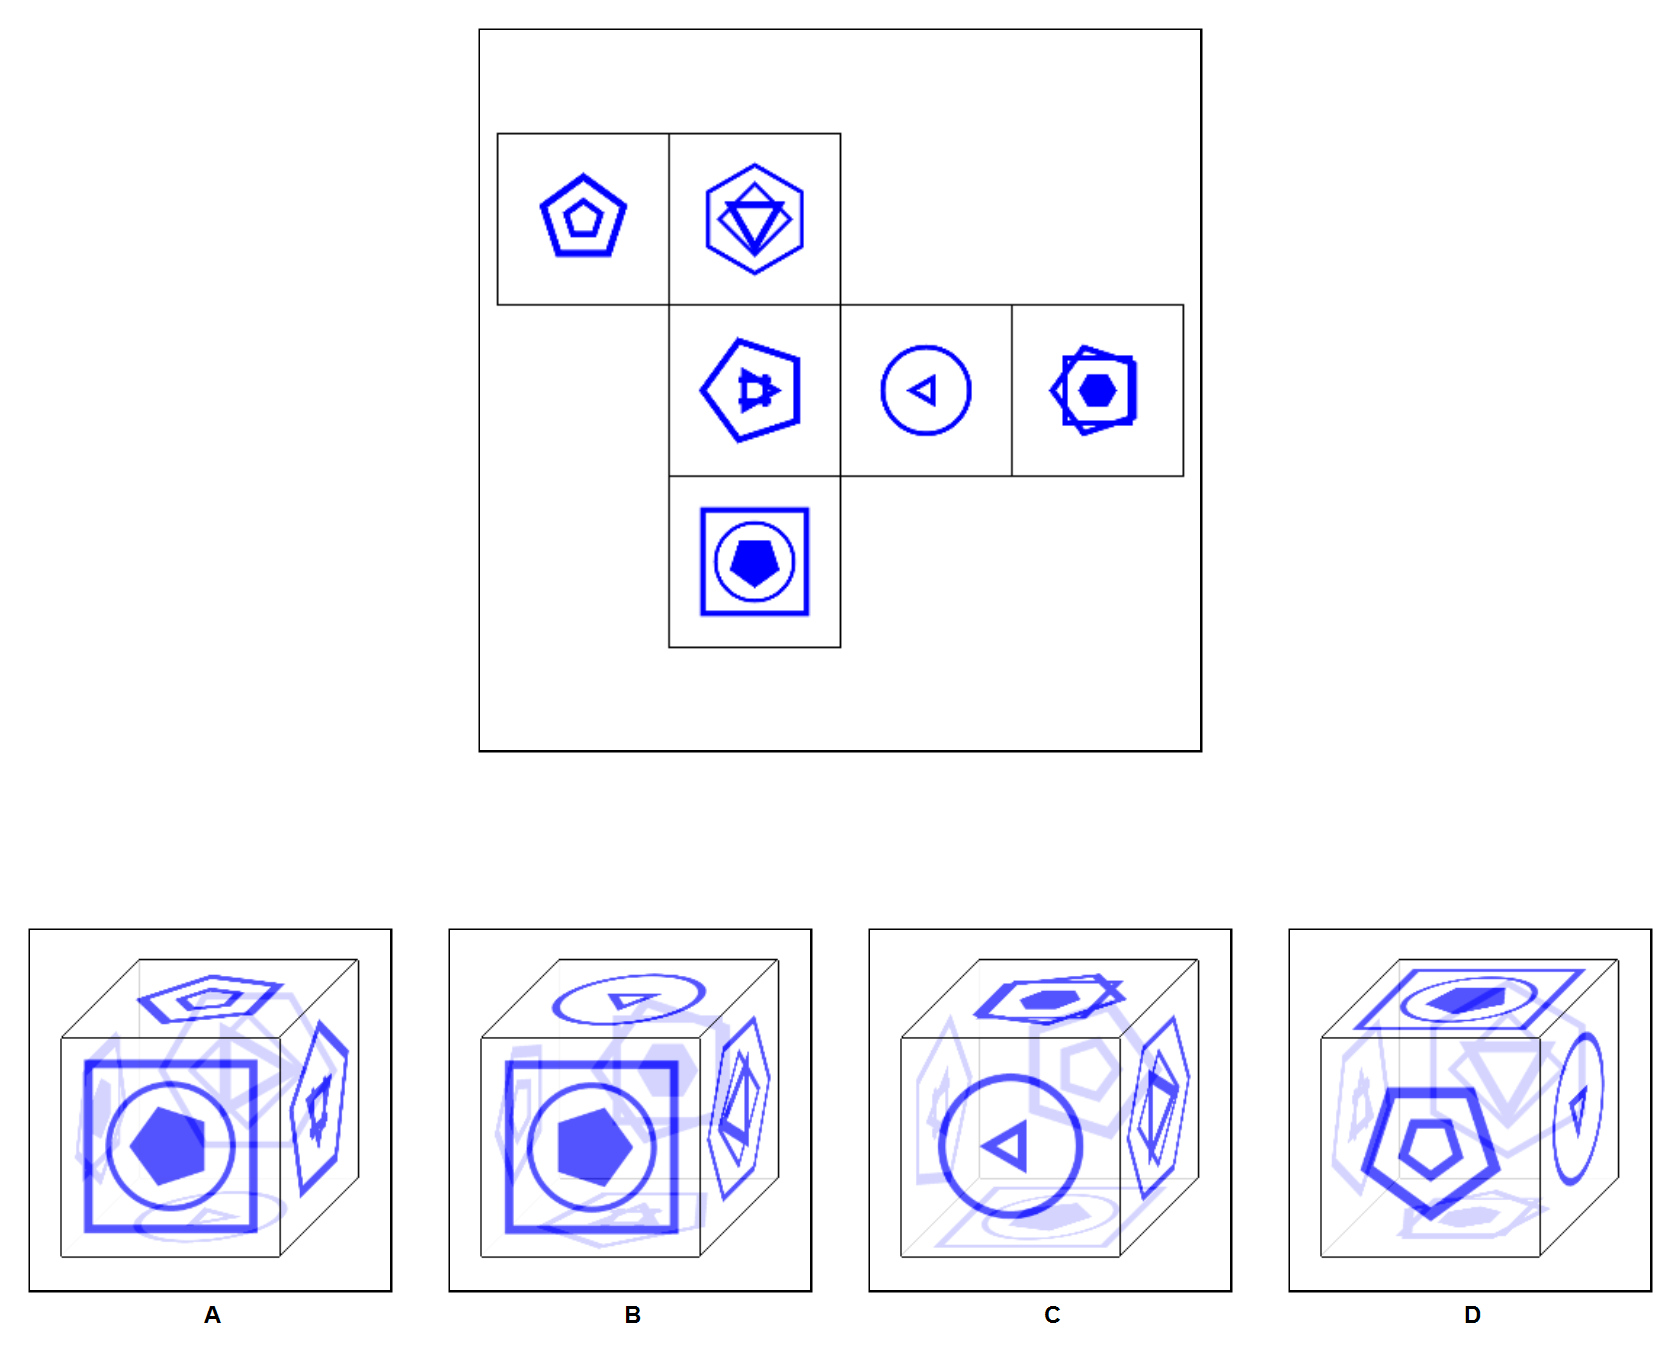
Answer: A